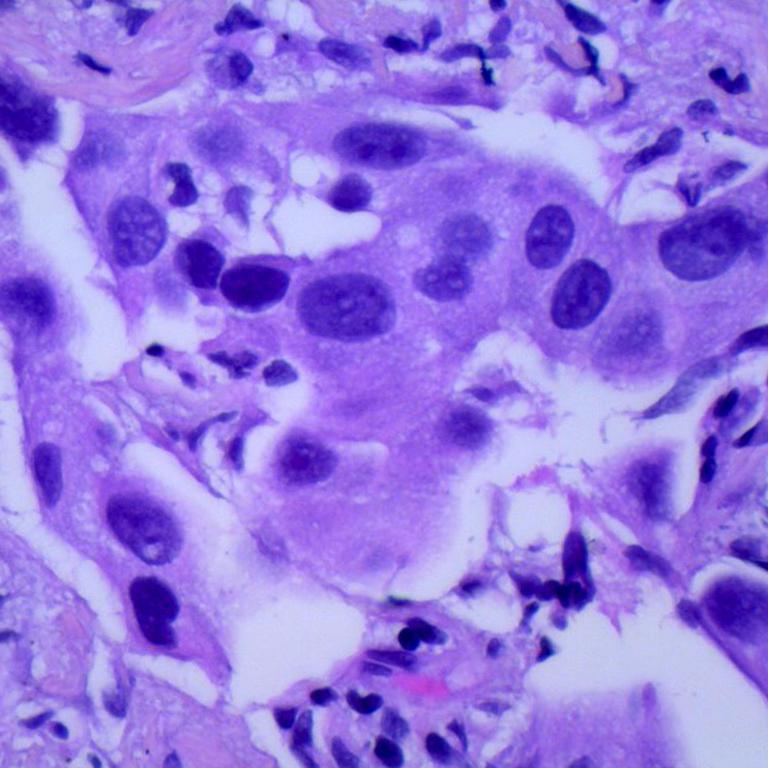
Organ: lung
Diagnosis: adenocarcinomas